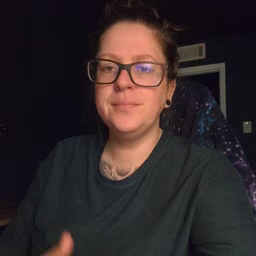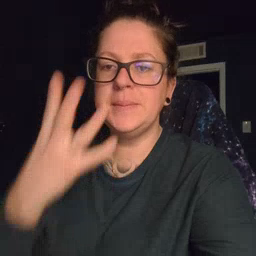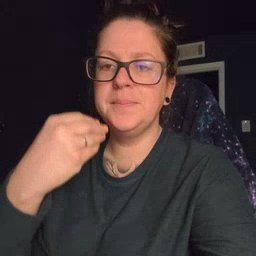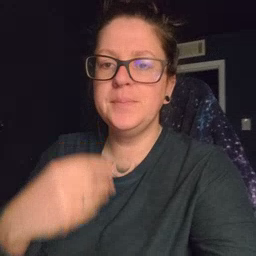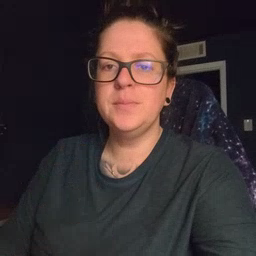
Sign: sleep